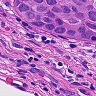
Metastatic tissue present: yes